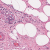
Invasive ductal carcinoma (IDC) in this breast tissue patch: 0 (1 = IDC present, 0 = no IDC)